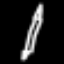
Label: pencil